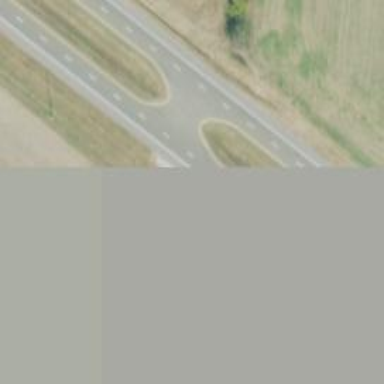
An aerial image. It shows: Expressway with dual carriageway. The highway has asphalt surface.